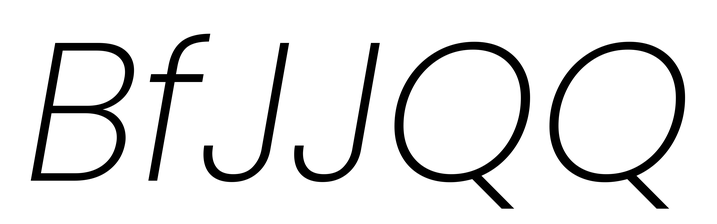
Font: Poppins-ExtraLightItalic